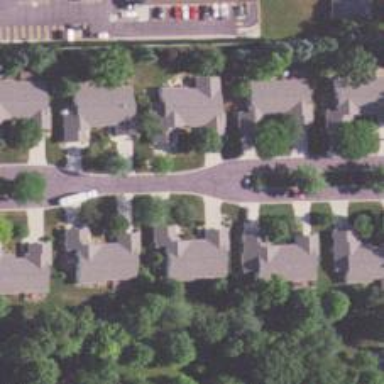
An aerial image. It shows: Residential road.